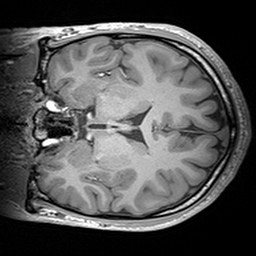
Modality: T1w
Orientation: coronal
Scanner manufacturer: siemens
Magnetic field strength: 3 T
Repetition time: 2 s
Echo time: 0.0024 s